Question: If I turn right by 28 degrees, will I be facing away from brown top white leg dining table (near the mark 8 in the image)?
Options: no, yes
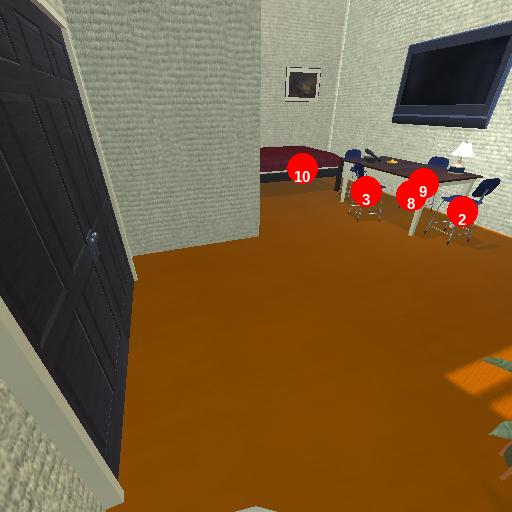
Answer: no